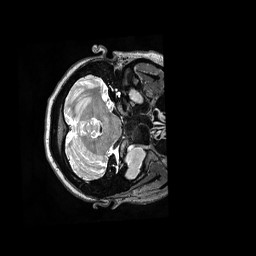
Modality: T2w
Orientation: axial
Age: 28
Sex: female
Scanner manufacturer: siemens
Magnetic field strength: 3 T
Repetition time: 3.2 s
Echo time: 0.562 s